Question: Can anyone help me on below zooming!
While doing horizontal zoom, I would like to increase and display the gap or range.

Now the range is on attached link is 10,12,14,16... while zooming it should display as 10,11,12,13,...
How I can increase this domain range while zooming. Please guide me.
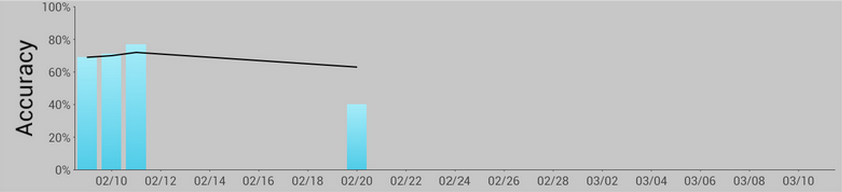
Answer: protected static int gapValue; //gap between two dates
private void zoom(PointF source, double startDistance, double endDistance) {
'''
Plot plot = this.chart.getPlot();
PlotRenderingInfo info = this.info.getPlotInfo();
if (plot instanceof Zoomable) {
float scaleDistance = (float) (startDistance / endDistance);
//for maintaining the limit of zooming range horizontally
if (this.mScale * scaleDistance <= 1.0f
&& this.mScale * scaleDistance > 0.1f) {
this.mScale *= scaleDistance;
Zoomable z = (Zoomable) plot;
z.zoomDomainAxes(scaleDistance, info, source, false);
int sealValue = (int) (gapValue * this.mScale);
// gap shoud be greater than zero
if (sealValue == 0)
sealValue = 1;
// To re-render the graph dates in domain axis
((DateAxis) this.getChart().getXYPlot().getDomainAxis())
.setTickUnit(new DateTickUnit(DateTickUnitType.DAY,
sealValue, new SimpleDateFormat("MM/dd")));
}
}
// repaint
invalidate();
'''